Question: I've directed my students on the Windows platform to download QtCreator from
<URL>
This worked for all but two students. Here is a screenshot of their error, upon loading a test program:

Here is the .pro file:
'''
#-------------------------------------------------
#
# Project created by QtCreator 2011-01-17T11:03:03
#
#-------------------------------------------------
QT += core gui opengl
TARGET = lab0 TEMPLATE = app
SOURCES += main.cpp mainwindow.cpp glwidget.cpp objects.cpp
HEADERS += mainwindow.h glwidget.h objects.h
FORMS += mainwindow.ui
mac: INCLUDEPATH += -I/Developer/SDKs/MacOSX10.6.sdk/System/Library/Frameworks/GLUT.framework/Headers
mac: LIBS += -framework GLUT
unix:!macx:!symbian: INCLUDEPATH += -I/usr/X11R6/include
unix:!macx:!symbian: LIBS += -L/usr/X11R6/lib -lGL -lglut
win32: INCLUDEPATH += C:\Qt\Qt5.2.0\mingw48_32\include
win32: LIBS += libfreeglut
'''
How do I debug this error?
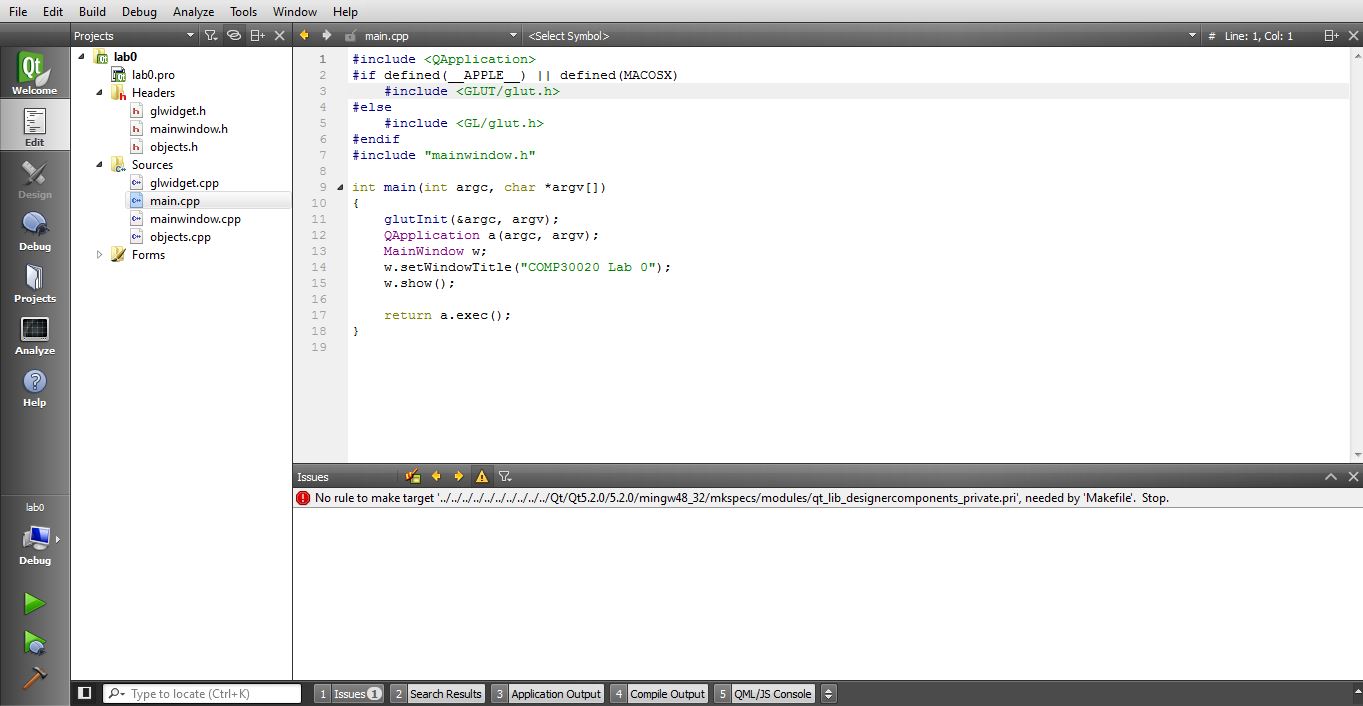
Answer: The problem was there was a space in the path to the build folder. Removing said space fixed the build error.